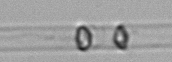
Label: Dactyliosolen_blavyanus